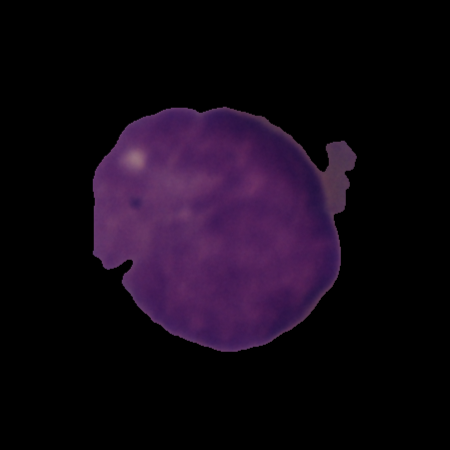
Label: cancer